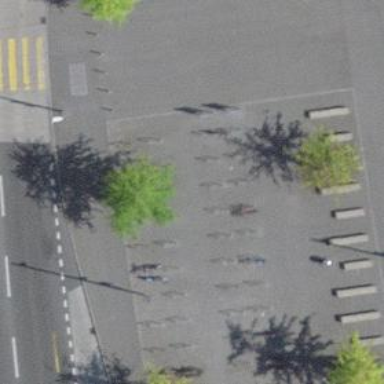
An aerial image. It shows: Bicycle parking area with stands available.